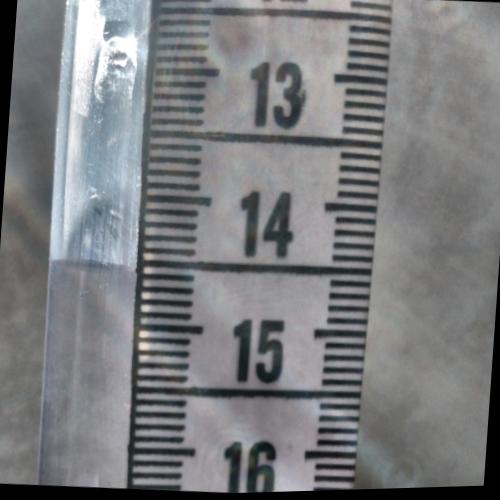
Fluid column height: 14.5 cm